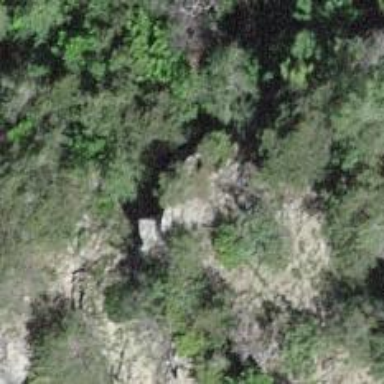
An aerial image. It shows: Natural cliff.